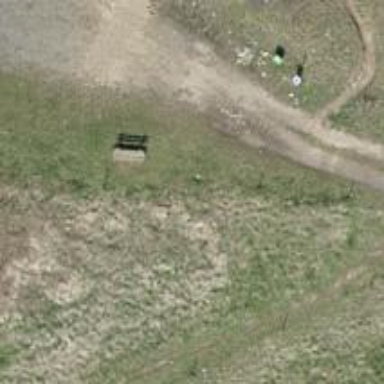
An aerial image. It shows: Bench for seating.